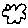
Label: cloud